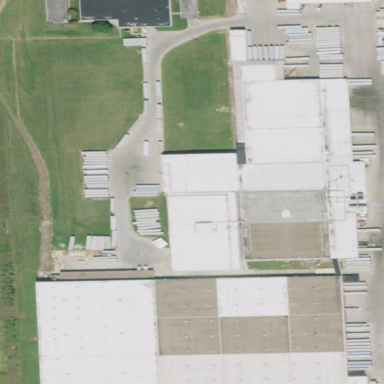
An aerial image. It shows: Warehouse.